Aerial crown-view tile of a tropical tree (Barro Colorado Island, Panama), acquired 20240611:
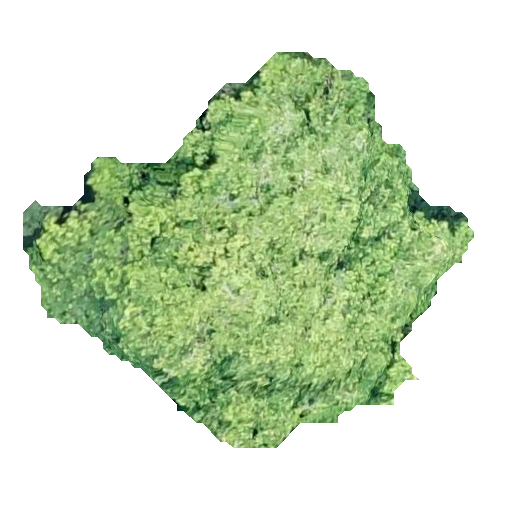
Species: Guapira myrtiflora
GBIF accepted scientific name: Guapira myrtiflora
Crown area: 171.997 m²